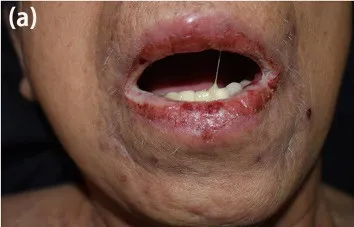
Clinical features. Case 1. Buccal mucosa ulcers.
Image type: pathology (h&e)